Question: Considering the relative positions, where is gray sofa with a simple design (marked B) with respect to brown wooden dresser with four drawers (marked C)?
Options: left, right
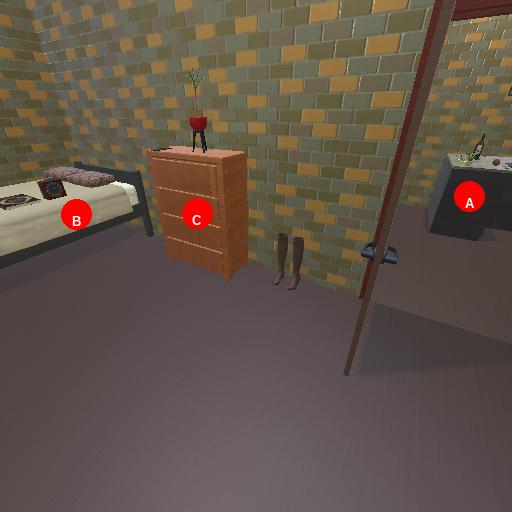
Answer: left